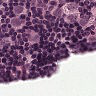
Metastatic tissue present: yes